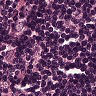
Metastatic tissue present: yes